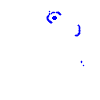
Particle: pion